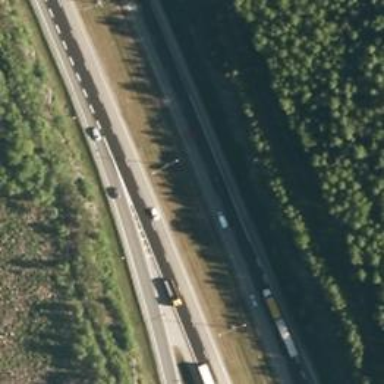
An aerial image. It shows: Asphalt motorway.